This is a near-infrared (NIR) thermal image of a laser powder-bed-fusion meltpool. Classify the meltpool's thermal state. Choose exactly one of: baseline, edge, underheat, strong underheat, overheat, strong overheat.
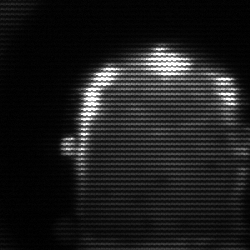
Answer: baseline